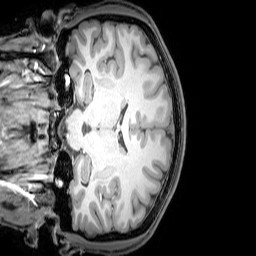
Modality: T1w
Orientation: coronal
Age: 20
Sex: male
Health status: healthy
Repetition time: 0.081 s
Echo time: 0.037 s